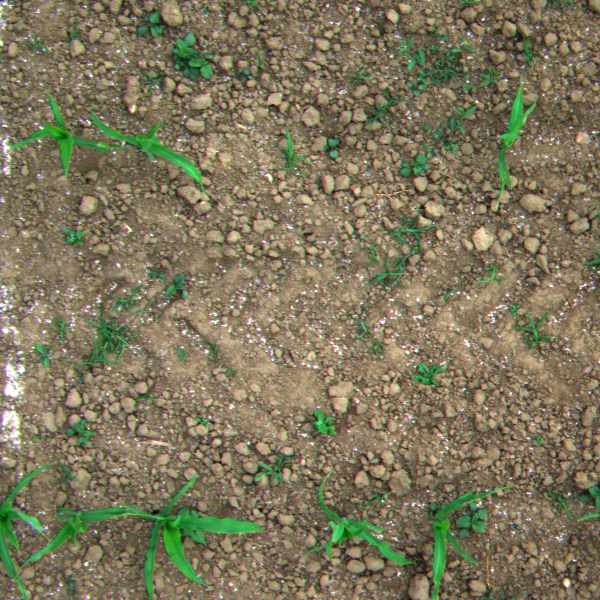
Acquisition date: 2023-06-06
Tile: 0264
Annotated plant instances:
label: maize
label: maize
label: amaranth
label: amaranth
label: amaranth
label: amaranth
label: amaranth
label: barnyard_grass
label: barnyard_grass
label: amaranth
label: barnyard_grass
label: barnyard_grass
label: amaranth
label: amaranth
label: amaranth
label: amaranth
label: barnyard_grass
label: barnyard_grass
label: amaranth
label: barnyard_grass
label: amaranth
label: barnyard_grass
label: barnyard_grass
label: amaranth
label: barnyard_grass
label: barnyard_grass
label: amaranth
label: barnyard_grass
label: weed_other
label: barnyard_grass
label: barnyard_grass
label: barnyard_grass
label: barnyard_grass
label: amaranth
label: maize
label: weed_other
label: barnyard_grass
label: weed_other
label: barnyard_grass
label: weed_other
label: barnyard_grass
label: barnyard_grass
label: barnyard_grass
label: amaranth
label: barnyard_grass
label: maize
label: amaranth
label: amaranth
label: amaranth
label: amaranth
label: maize
label: barnyard_grass
label: maize
label: barnyard_grass
label: amaranth
label: barnyard_grass
label: barnyard_grass
label: quickweed
label: barnyard_grass
label: amaranth
label: barnyard_grass
label: barnyard_grass
label: maize
label: maize
label: maize
label: amaranth
label: amaranth
label: barnyard_grass
label: barnyard_grass
label: weed_other
label: barnyard_grass
label: barnyard_grass
label: barnyard_grass
label: barnyard_grass